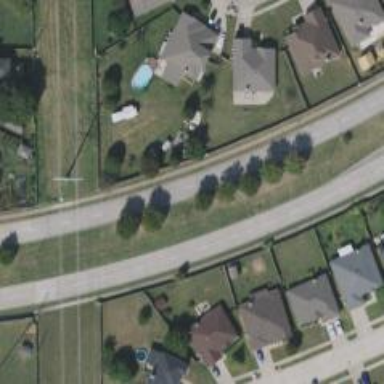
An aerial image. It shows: Secondary road.